Aerial crown-view tile of a tropical tree (Barro Colorado Island, Panama), acquired 20250616:
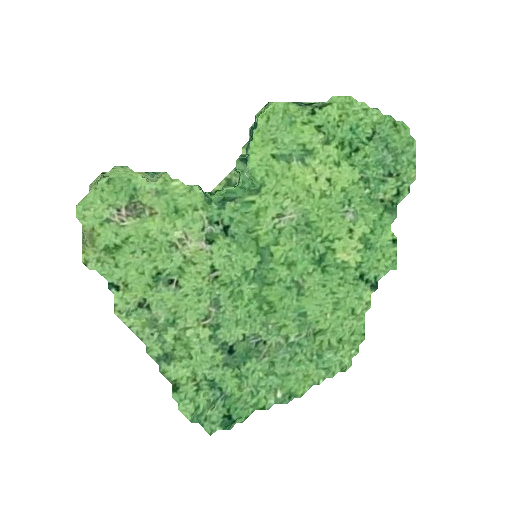
Species: Trattinnickia aspera
GBIF accepted scientific name: Trattinnickia aspera
Crown area: 103.115 m²